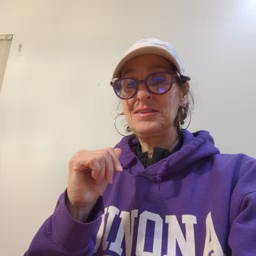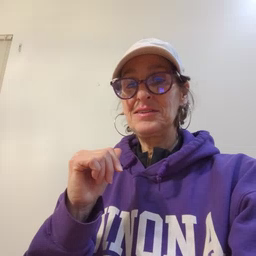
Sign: later